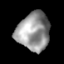
Tissue: skin
Cell type: T cells
Senescence score: 0.6808
Nuclear area (px): 1214
Mean DAPI intensity: 150.869